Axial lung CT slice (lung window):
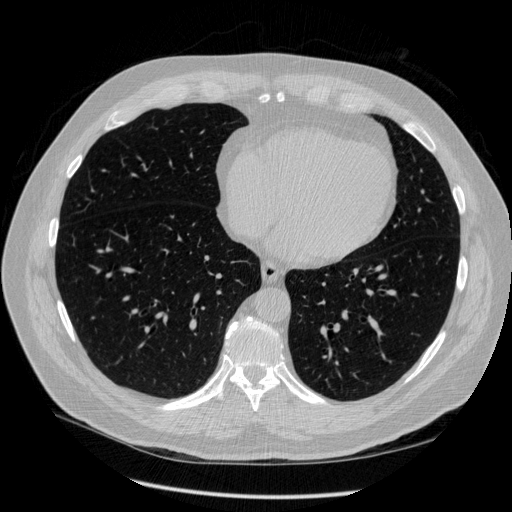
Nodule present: no